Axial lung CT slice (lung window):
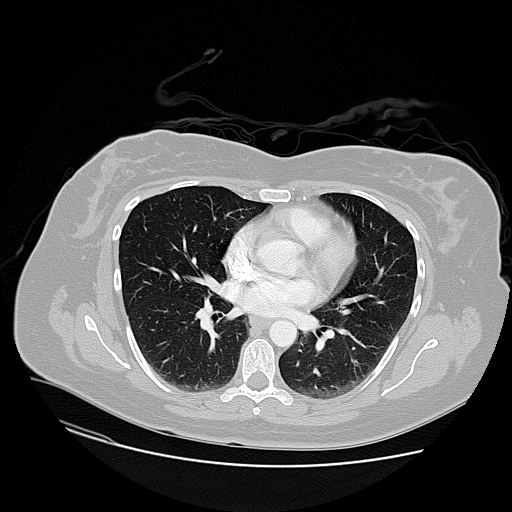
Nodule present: no